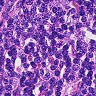
Metastatic tissue present: no